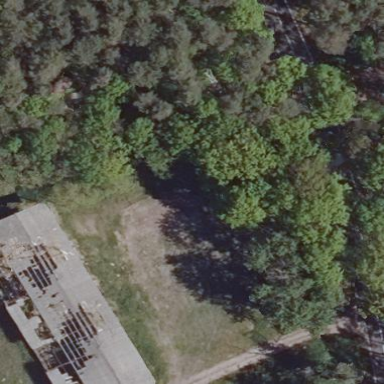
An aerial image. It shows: Ruins of building.